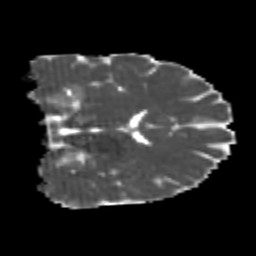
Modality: MD
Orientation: coronal
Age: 20
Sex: male
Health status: healthy
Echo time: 0.074 s